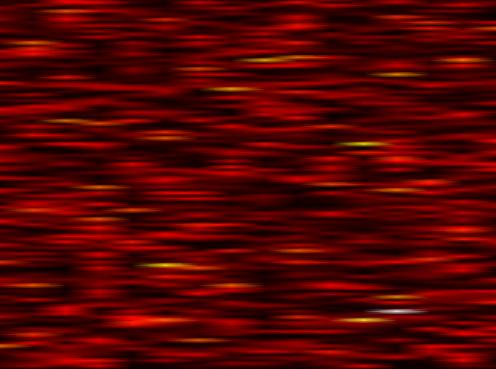
Label: FOFDM